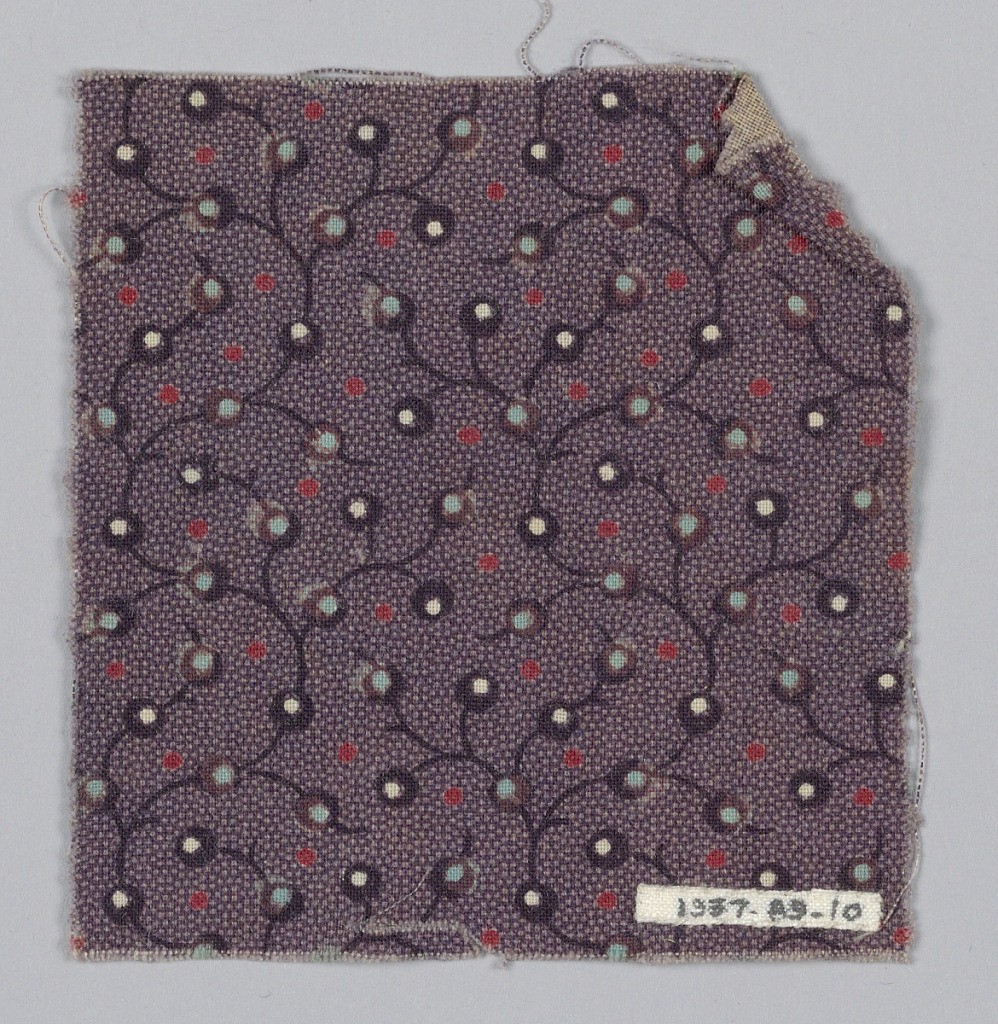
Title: Fragment
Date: ca. 1850
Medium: cotton Technique: printed on plain weave
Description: Purple ground with tiny dots of light purple. Design of serpentine black lines and circles with white, blue and red dots.